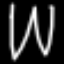
Label: pants